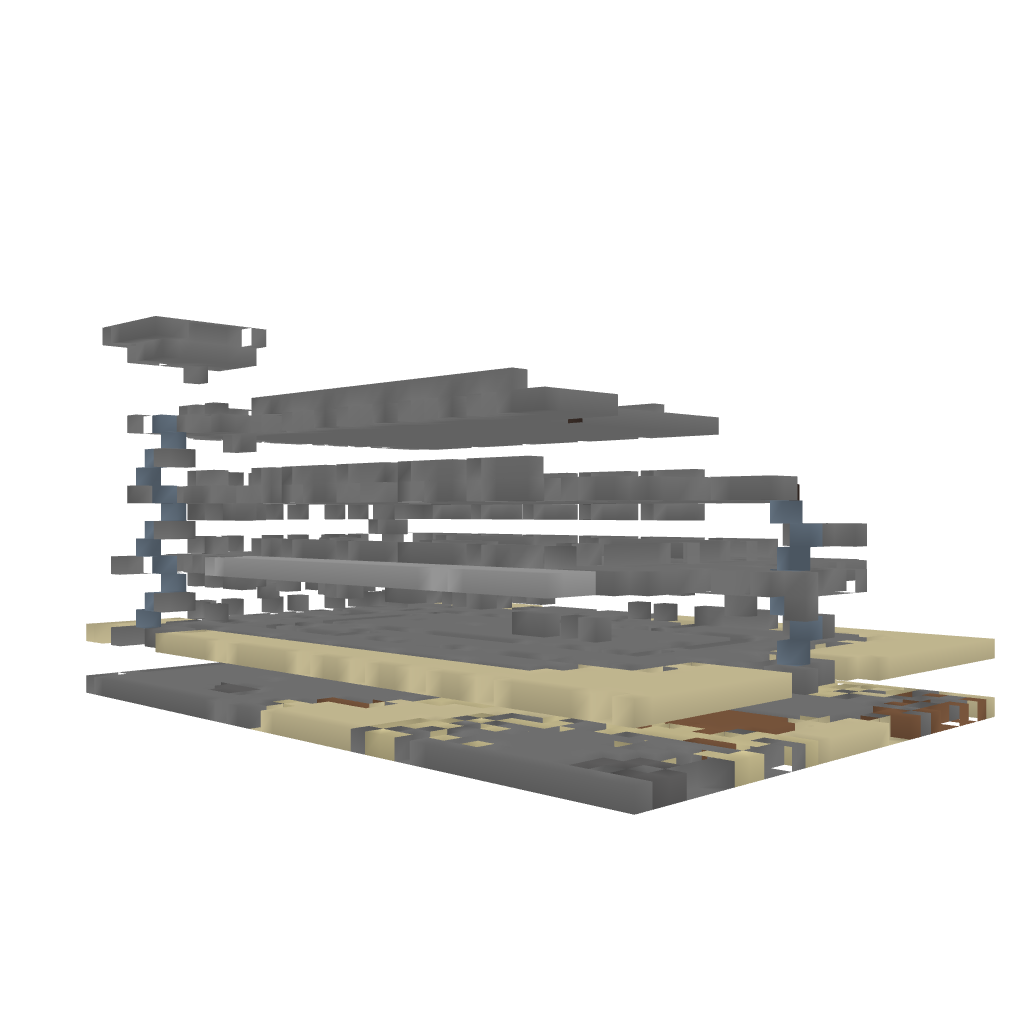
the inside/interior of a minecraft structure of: DayZ Arma Building